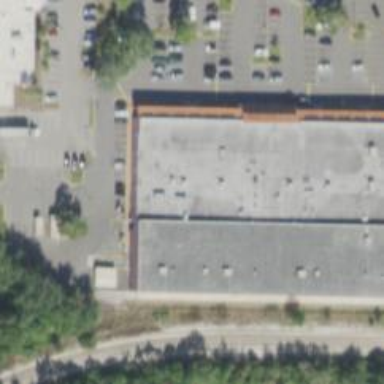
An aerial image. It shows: Supermarket.